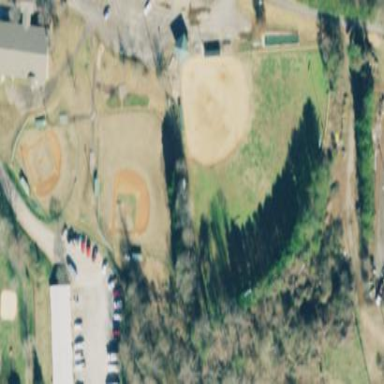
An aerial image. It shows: Baseball pitch for leisure land activities.